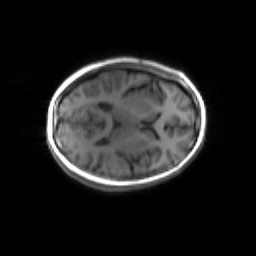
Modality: inplaneT1
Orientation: axial
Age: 20
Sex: female
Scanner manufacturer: siemens
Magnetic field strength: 3 T
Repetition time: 1.2 s
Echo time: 0.00251 s